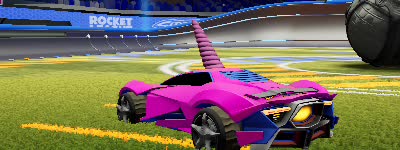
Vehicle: werewolf